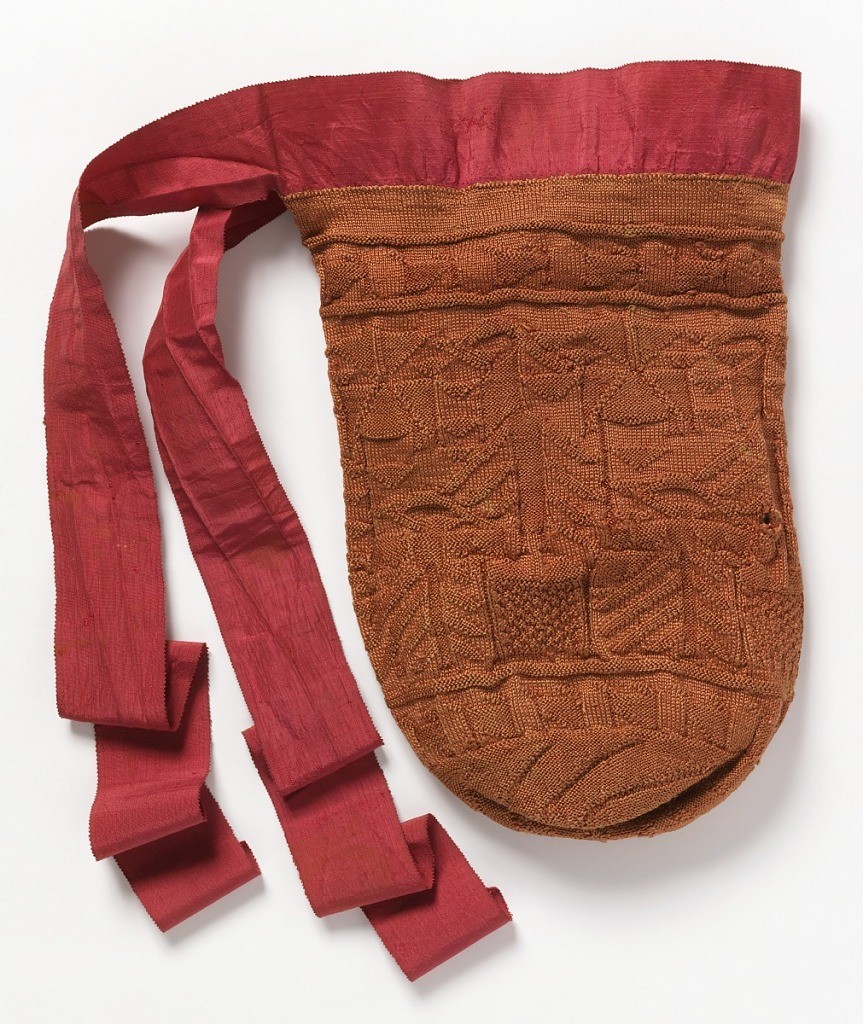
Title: Bag
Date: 18th century
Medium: silk Technique: knitted
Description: Knitted bag of rose colored silk with a geometric design; with rose ribbon upper edge and handles.